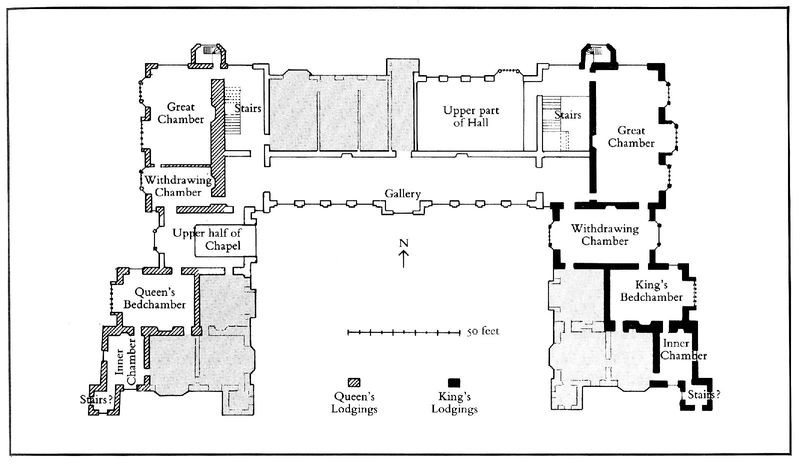
Titel: Hertfordshire, Hatfield House, 1. Geschoss, Seite des Königs und der Königin
Künstler: Robert Cecil
Standort: (GB Hertfordshire) (EU - GB - Hertfordshire)
Schlagwörter: fenster, grau, schwarz, weiss, zeichnung, zimmer, gebäude, schloss, architektur, rahmen, england, schrift, graphik, treppe, könig, schlafzimmer, stufen, halle, palast, hall, druck, text, räume, entwurf, mauern, plan, königin, englisch, grundriss, king, massstab, queen, lageplan, raumplan, königshaus, n, u, gallery, kings, #eingang, bedchamber, chamber, queens lodgings, lodgings